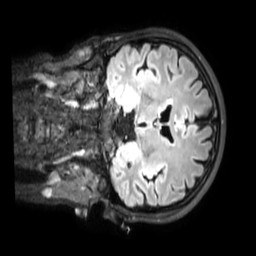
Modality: FLAIR
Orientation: coronal
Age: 26
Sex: female
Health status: healthy
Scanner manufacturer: philips
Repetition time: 4.8 s
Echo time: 0.2812 s